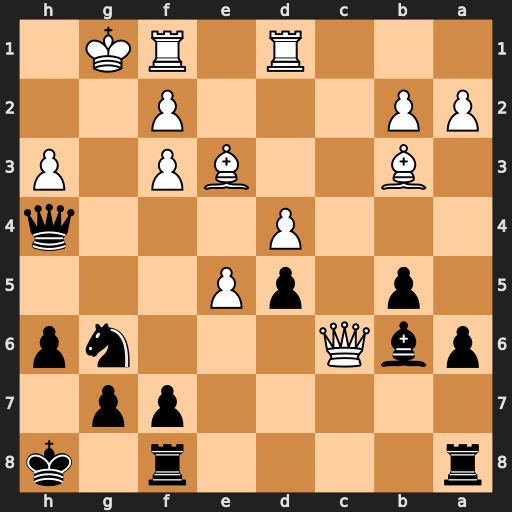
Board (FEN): r4r1k/5pp1/pbQ3np/1p1pP3/3P3q/1B2BP1P/PP3P2/3R1RK1
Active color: b
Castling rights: -
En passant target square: -
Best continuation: Qxh3